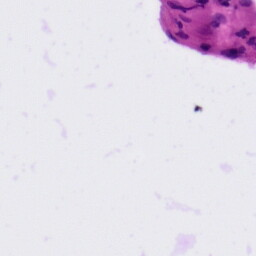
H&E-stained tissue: Tonsil